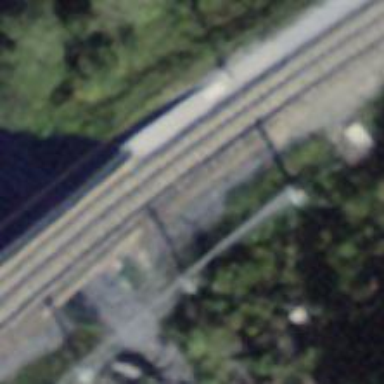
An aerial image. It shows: Narrow-gauge railway bridge with contact line electrification.